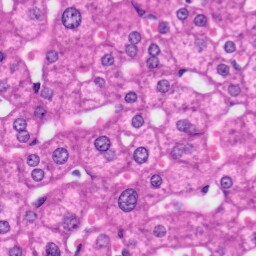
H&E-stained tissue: Liver